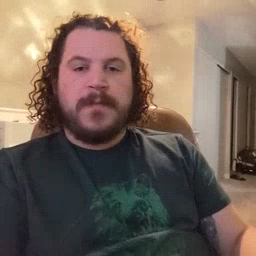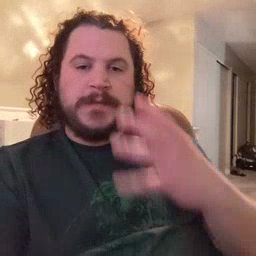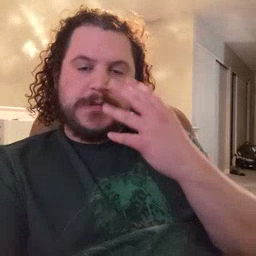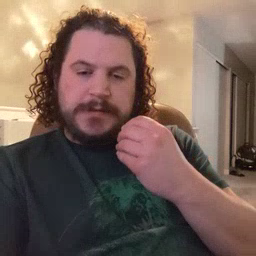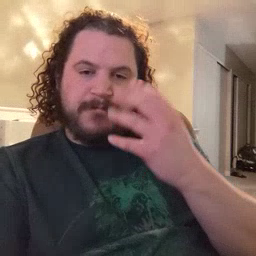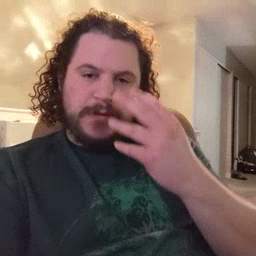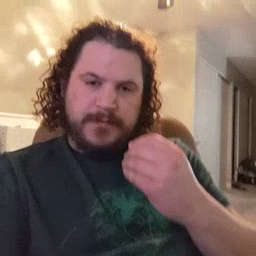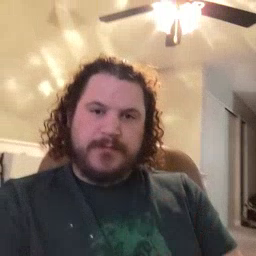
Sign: sleepy